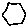
Label: hexagon